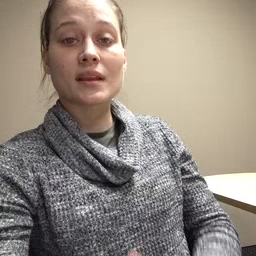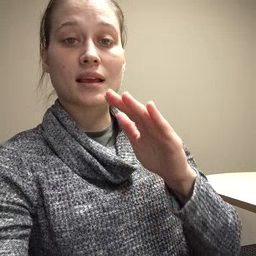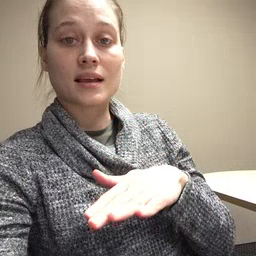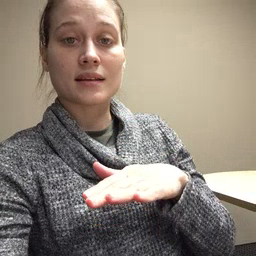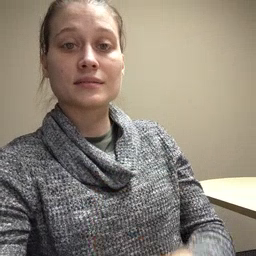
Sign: on